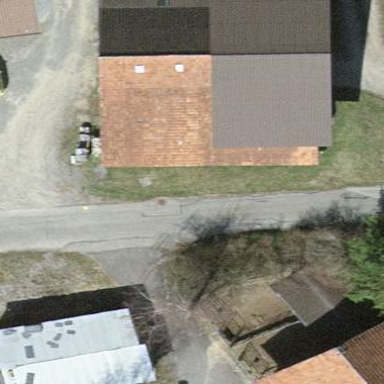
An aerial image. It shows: Shed building.